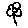
Label: flower